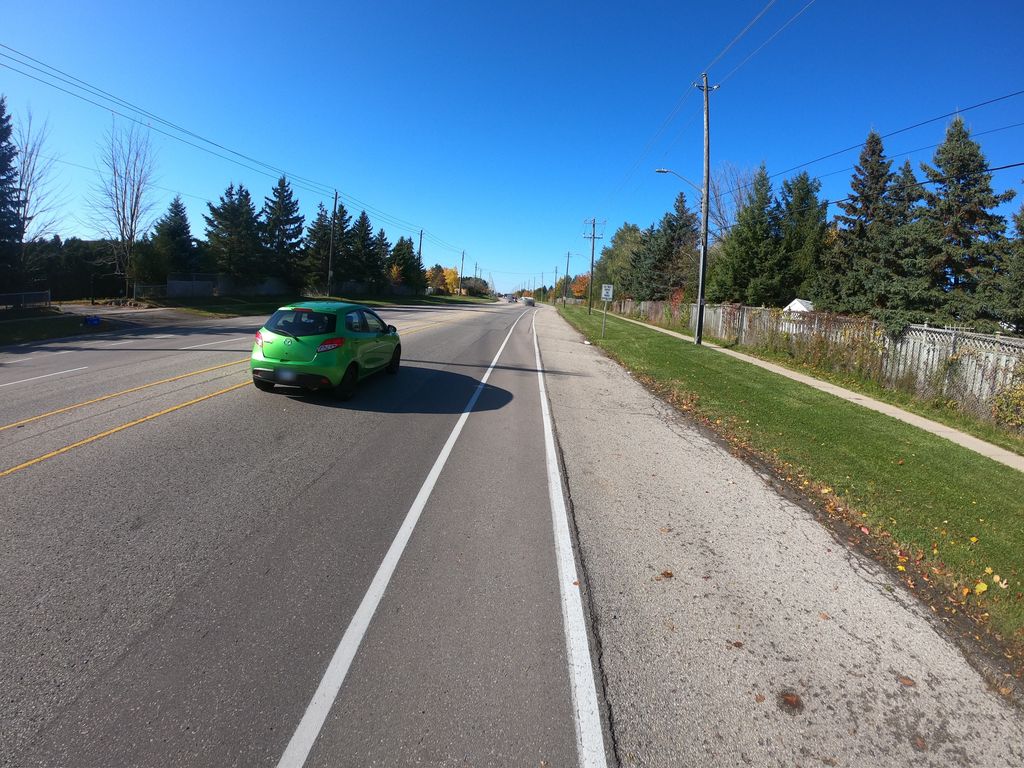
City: kitchener-waterloo